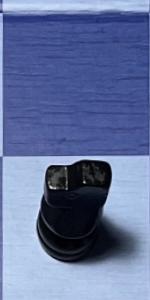
Label: Knight_Black